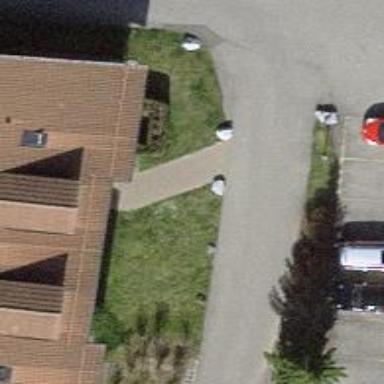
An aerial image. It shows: Path.